Question: When user select United States I show textbox for US city but what if user deselect the United States?
How could I check if there is selected or not if not the hide City textbox.

my script is:
'''
<tr>
<td nowrap="nowrap">
<label for="countryId">Countries</label>
</td>
<td>
<select id="countryId" onchange="usCity();" multiple="multiple" name="countryId[]">
<option value="1">United States</option>
<option value="2">United Kingdom</option>
<option value="3">Australia</option>
<option value="4">UAE</option>
<option value="5">Denmark</option>
<option value="6">Czech Republic</option>
<option value="7">Brazil</option>
<option value="8">Singapore</option>
<option value="9">Pakistan</option>
<option value="10">Germany</option>
<option value="11">India</option>
<option value="12">SriLanka</option>
<option value="13">UK</option>
<option value="14">Algeria</option>
<option value="15">Andorra</option>
<option value="16">Caneda</option>
<option value="17">HongKong</option>
</select>
</td>
<td valign="top">
</tr>
<tr id="usCitytr" style="display: none;">
<td nowrap="nowrap">
<label for="USCity">US City Name</label>
</td>
<td colspan="3">
<input id="USCity" type="text" value="" name="USCity">
</td>
</tr>
function usCity()
{
if ($("#countryId option:selected").text() == 'United States' || $("#countryId option:selected").text() == 'US'){
$("#usCitytr").show();
}
}
'''
I thing on each selection I have to get all selected values in array structure and then using loop to find 'US' if found then show 'US City' textbox else hide. For this I used
'''
alert($('select#countryId').text());
'''
but it returns all values present in combobox. How ever
'''
alert($('select#countryId').val());
'''
returns only selected value but I need 'US' not the index where 'US' is present because 'US' might be any where.
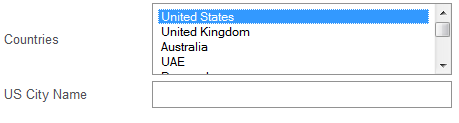
Answer: '''
<option id="opt_US" value="1">United States</option>
if ($("#opt_US").is(":selected") {
$("#usCitytr").show();
} else {
$("#usCitytr").hide();
}
'''